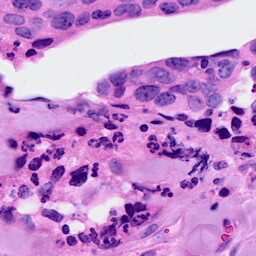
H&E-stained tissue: Breast